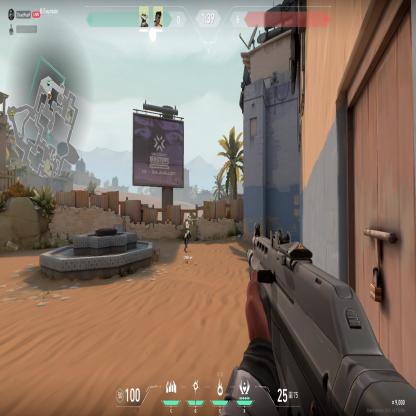
Label: teammate